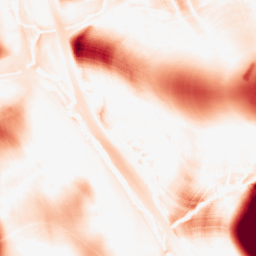
Category: morphological
Decomposition family: tophat
Decomposition parameters: size: 50
mode: white
Upsampling method: bicubic_3x
Upsampling parameters: scale: 3
Upsampling scale: 3